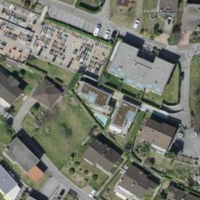
EUNIS habitat code: 54
Species observed at this site:
Castanea sativa